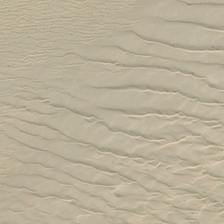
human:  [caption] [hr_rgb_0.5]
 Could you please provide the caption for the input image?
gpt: many yellow sands form a piece of desert .

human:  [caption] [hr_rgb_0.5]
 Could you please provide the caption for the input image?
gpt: many yellow sands form a piece of desert .

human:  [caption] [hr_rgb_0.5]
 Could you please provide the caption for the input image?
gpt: many yellow sands form a piece of desert .

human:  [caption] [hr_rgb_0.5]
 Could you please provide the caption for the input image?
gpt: many yellow sands form a piece of desert .

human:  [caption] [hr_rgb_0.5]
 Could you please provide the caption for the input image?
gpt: many yellow sands form a piece of desert .